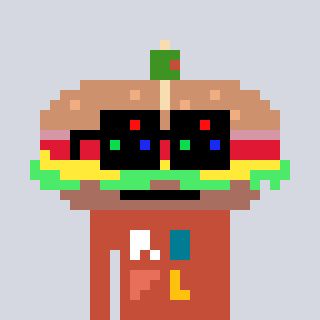
a pixel art character with square black sunglasses, a sandwich-shaped head and a rust-colored body on a cool background